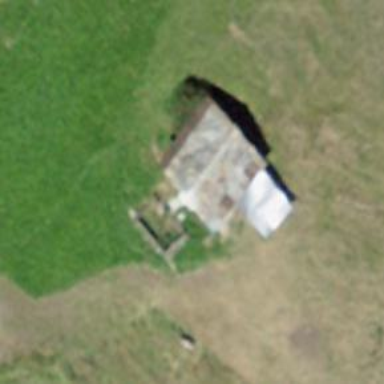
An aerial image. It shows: Farm building.